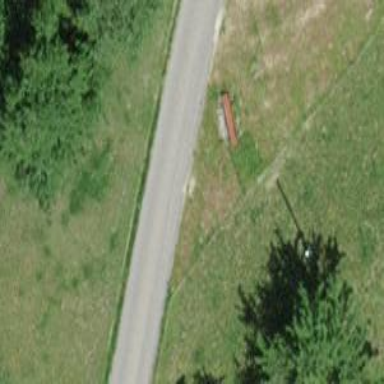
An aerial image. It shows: Blue bench.